Question: Since using the standard SharePhoto doesn't allow you to add your own description, captions and other stuff. I am using OpenGraphStories share dialog. Now the problem is the facebook documentation says :

BUT!!! I cant find the 'addPhoto()' anywhere. I have searched their references and even the pre 4.0 docs.
Code snippet:
'''
ShareOpenGraphObject place = new ShareOpenGraphObject.Builder()
.putString("og:type", "place")
.putString("og:title", "sample title")
.putString("og:description", "sample description")
.putString("place:location:latitude", "Sample Location: Latitude")
.putString("place:location:longitude", "Sample Location: Longitude")
.build();
ShareOpenGraphAction publish = new ShareOpenGraphAction.Builder()
.setActionType("news.publishes")
.putObject("place", place)
.build();
SharePhoto photo = new SharePhoto.Builder()
.setBitmap(mCombinedBitmap)
.setUserGenerated(true)
.build();
ShareOpenGraphContent content = new ShareOpenGraphContent.Builder()
.setPreviewPropertyName("news")
.setAction(publish)
.build();
mShareDialog.show(ShareActivity.this, content);
'''
-EDIT-
i found this 'putPhoto(String key, SharePhoto photo)' which you can use in a 'ShareOpenGraphObject' although I don't know the key yet. There is only the '"og:image"' but it's type only accepts URL.
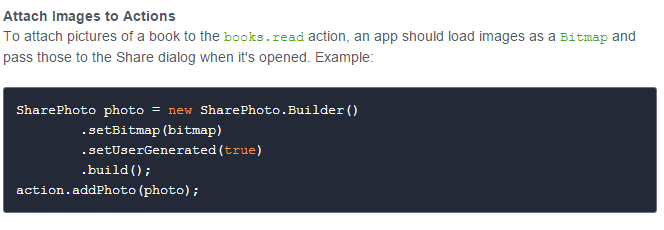
Answer: Apparently the key '"og:image"' can accept SharePhoto objects.
So you can do:
'''
SharePhoto photo = new SharePhoto.Builder()
.setBitmap(bitmap)
.build();
ShareOpenGraphObject object = new ShareOpenGraphObject.Builder()
.putPhoto("og:image", photo)
.build();
'''